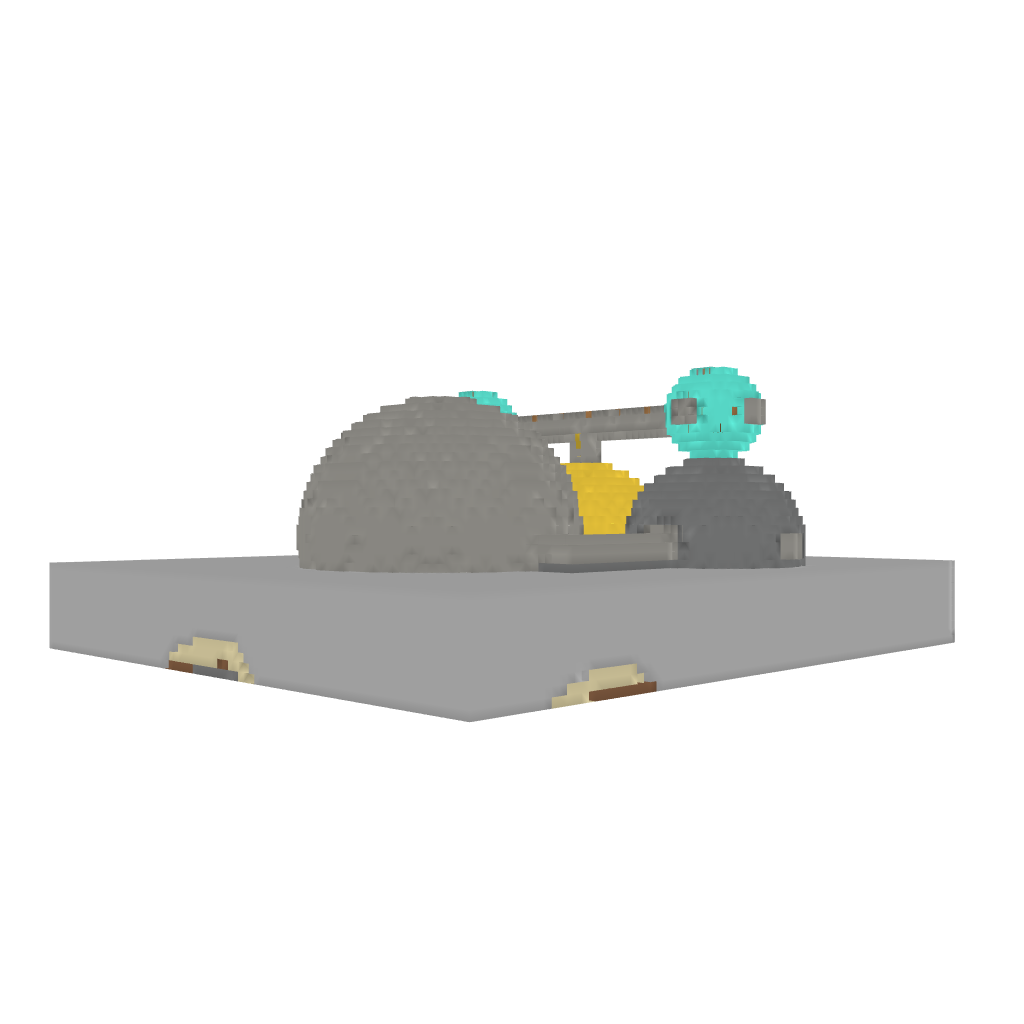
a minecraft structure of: House of Spheres